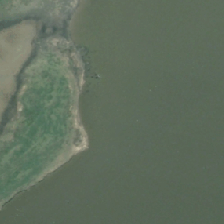
Land cover: deciduous_hardwood